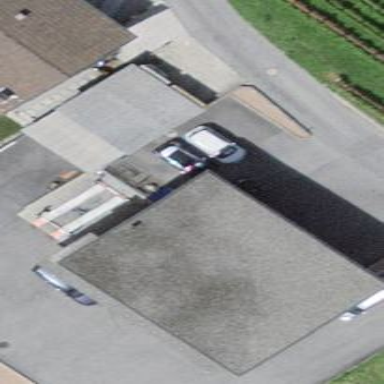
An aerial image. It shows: Car repair shop located in building.